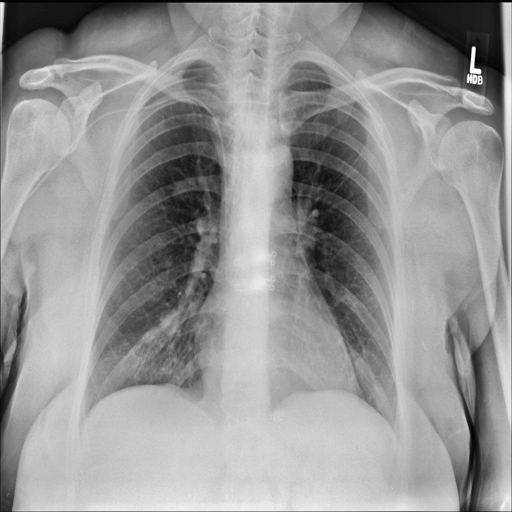
Finding: NORMAL